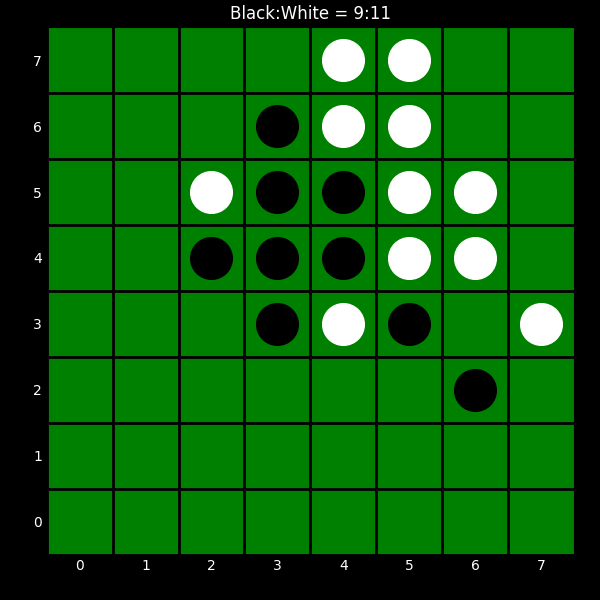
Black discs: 9
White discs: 11